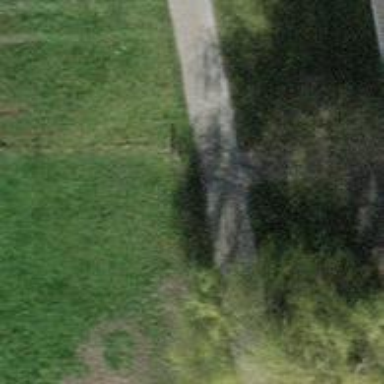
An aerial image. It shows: Cobblestone footway.